Question: Whenever I add the min0height property to the DIVs to make them 100%, it doesn't work. I have added them to all of the DIVs, including height: 100%; and min-height: 100%; but nothing works. What would I do to make it extend all the way? It just cuts off the background of the sidebar and the background color of the content area.

(Forgot to label a part. The content area with the white background is .col1)
'''
@charset "UTF-8";
/* CSS Document */
img {
border-style: none;
color: #FFF;
text-align: center;
}
body {
background-color:#000;
margin:0;
padding:0;
border:0; /* This removes the border around the viewport in old versions of IE */
width:100%;
}
.sidebar {
background-image:url(../images/sidebar/background.png);
background-repeat:repeat-y;
font: 12px Helvetica, Arial, Sans-Serif;
color: #666;
z-index:1;
}
.menu {
background-image:url(../images/top_menu/background.png);
background-repeat:repeat-x;
height:25px;
clear:both;
float:left;
width:100%;
position:fixed;
top:0px;
z-index:5;
background-color:#000;
}
.bottom_menu {
background-image:url(../images/bottom_menu/background.png);
background-repeat:repeat-x;
height:20px;
z-index:2;
font: 12px Helvetica, Arial, Sans-Serif;
clear:both;
float:left;
width:100%;
position:fixed;
bottom:0px;
}
.colmask {
position:relative; /* This fixes the IE7 overflow hidden bug and stops the layout jumping out of place */
clear:both;
float:left;
width:100%; /* width of whole page */
overflow:hidden; /* This chops off any overhanging divs */
}
.sidebar .colright {
float:left;
width:200%;
position:relative;
left:225px;
background:#fff;
}
.sidebar .col1wrap {
float:right;
width:50%;
position:relative;
right:225px;
}
.sidebar .col1 {
margin:30px 15px 0 225px; /* TOP / UNKNOWN / UNKNOWN / RIGHT */
position:relative;
right:100%;
overflow:hidden;
}
.sidebar .col2 {
float:left;
width:225px;
position:fixed;
top:0px;
left:0px;
margin-top:25px;
margin-left:5px;
right:225px;
}
.clear {
clear: both;
height: 1px;
overflow: hidden;
}
'''
'''
<body>
<div id="container">
<div class="menu">Header Content</div>
<div class="colmask sidebar">
<div class="colright">
<div class="col1wrap">
<div class="col1" id="contentDIV">
Content
</div>
</div>
<div class="col2">
Sidebar Content
</div>
</div>
</div>
<div class="bottom_menu">Footer Content</div>
</div>
</body>
'''
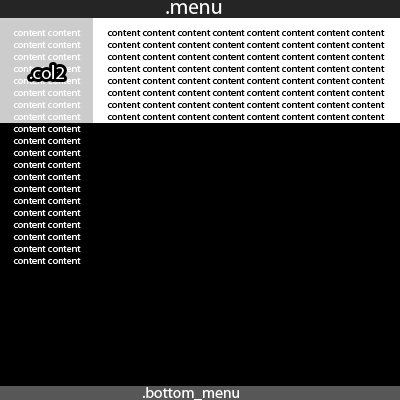
Answer: Fixed.
It was the container div right after the body tag. Even with height CSS, it created problems. I removed it and changed a script I had from rendering in that div to the document.body and everything works now.